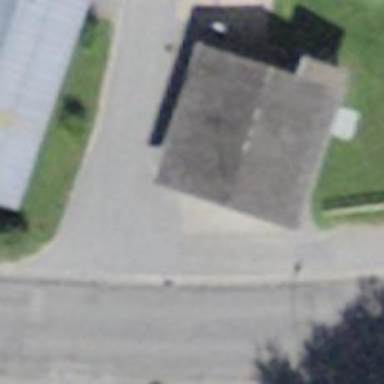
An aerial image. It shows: Post box is visible.